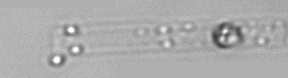
Label: Dactyliosolen_blavyanus